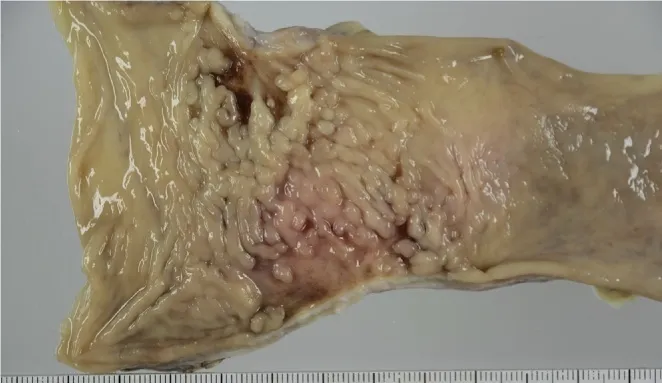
Resected specimen from the anterior resection showing a fibrous scar in the rectum.
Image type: pathology (h&e)